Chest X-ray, PA view. Patient: 57 years old, sex M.
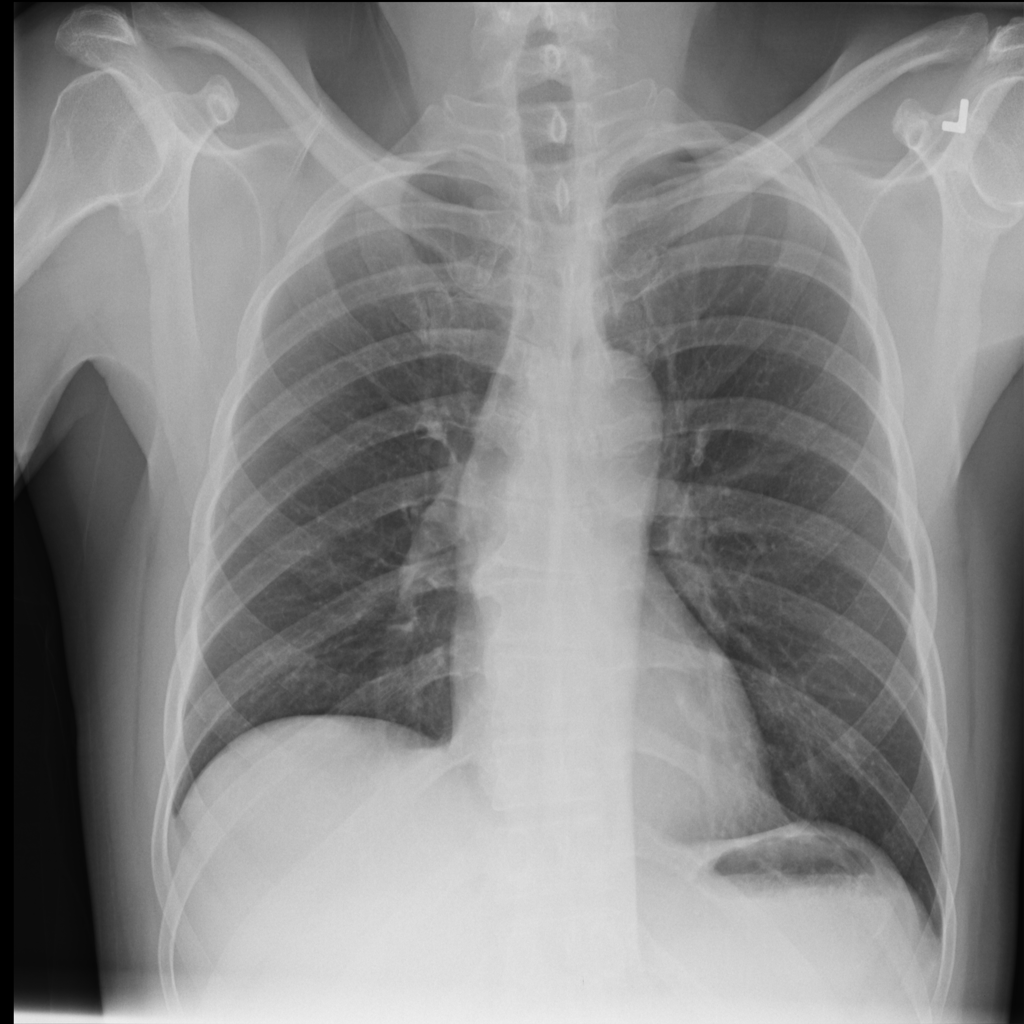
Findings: Infiltration